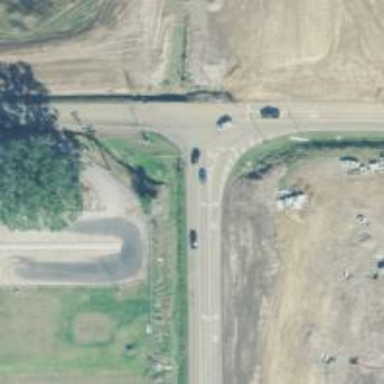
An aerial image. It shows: Secondary link road.